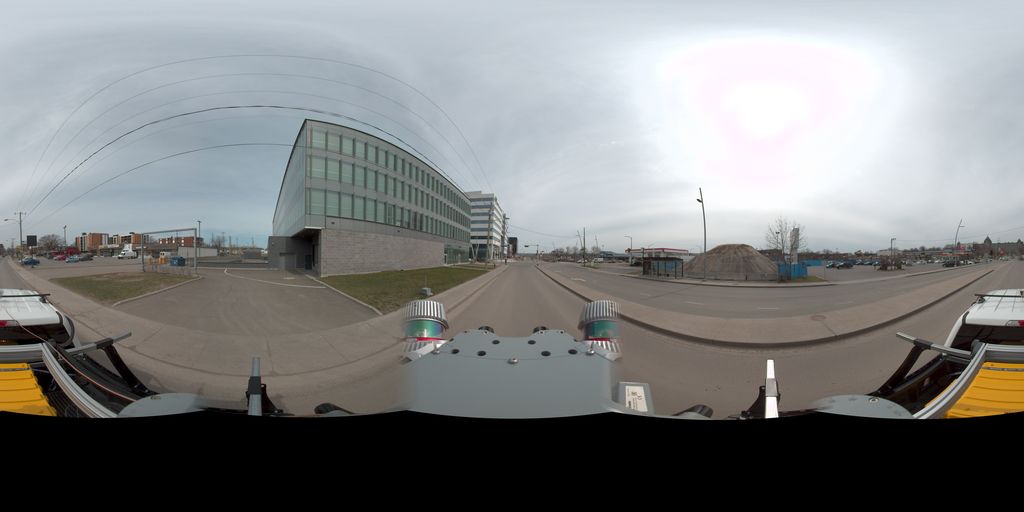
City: quebec_city